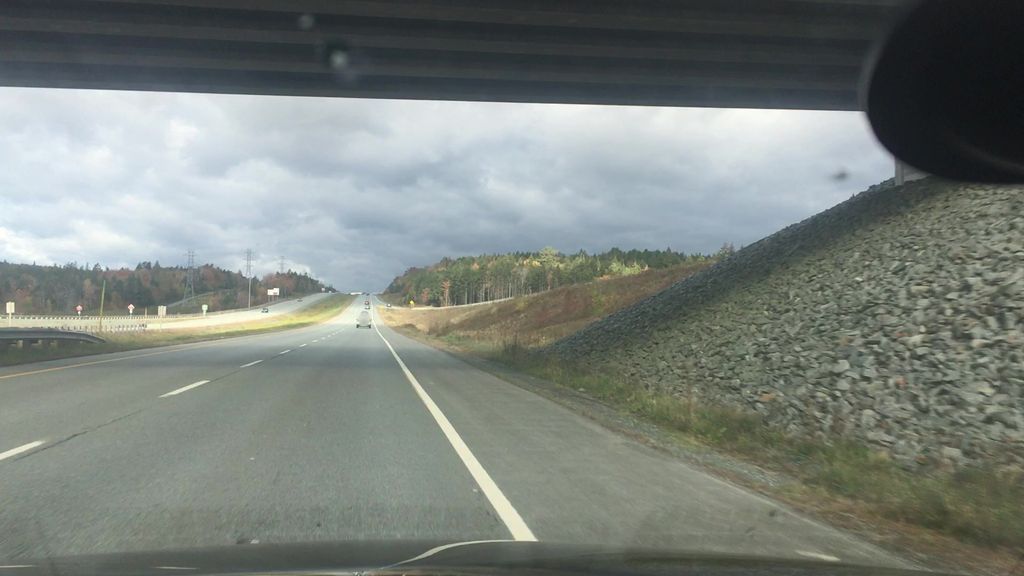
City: halifax